Interaction volume radius: 5 \u00c5
Interaction volume height: 35 \u00c5
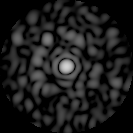
Disorder parameter: 0.8247